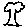
Label: tree